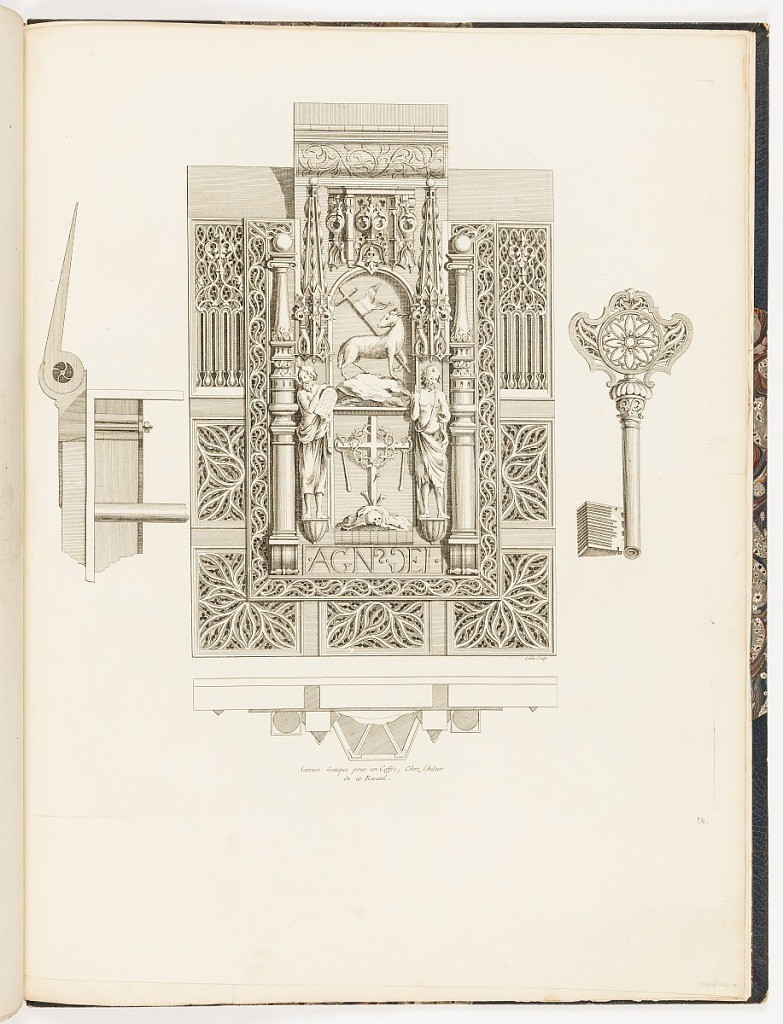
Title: Serrure Gotique pour un Coffre, Chez l'Auteur de ce Recueil
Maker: Jean Lamour, French, 1698–1771
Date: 1759–68
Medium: Etching and engraving on laid paper
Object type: Print
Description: A design for a gothic lock for a chest, with the locking mechanism to the left and the key to the right of the central design. The lock is decorated with gothic strapwork, with fleurons and acanthus leaves, and religious imagery, a cross, with skull and bones, and two male figures as herms, flanking the cross, with a lamb above. Below the design is the outline of the shape of the lock as seen from above, with the description lettered below. The plate is signed